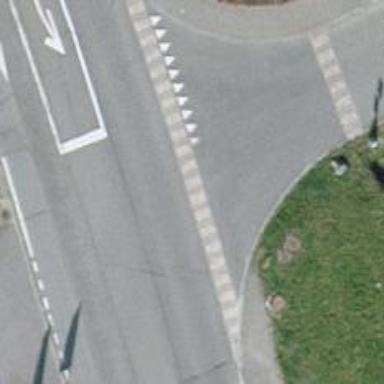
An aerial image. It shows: Marked footway crossing with traffic calming table.